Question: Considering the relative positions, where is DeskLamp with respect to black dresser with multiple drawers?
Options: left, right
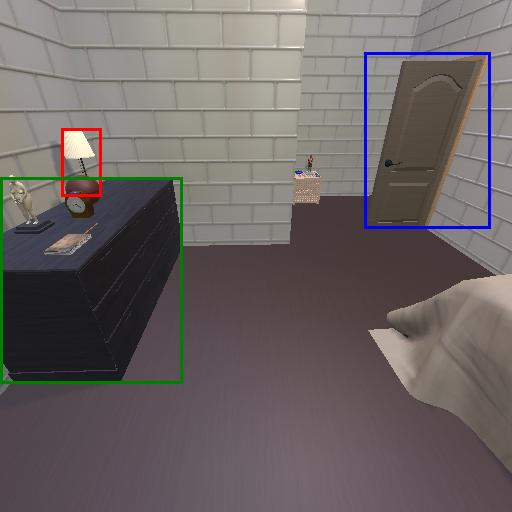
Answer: left